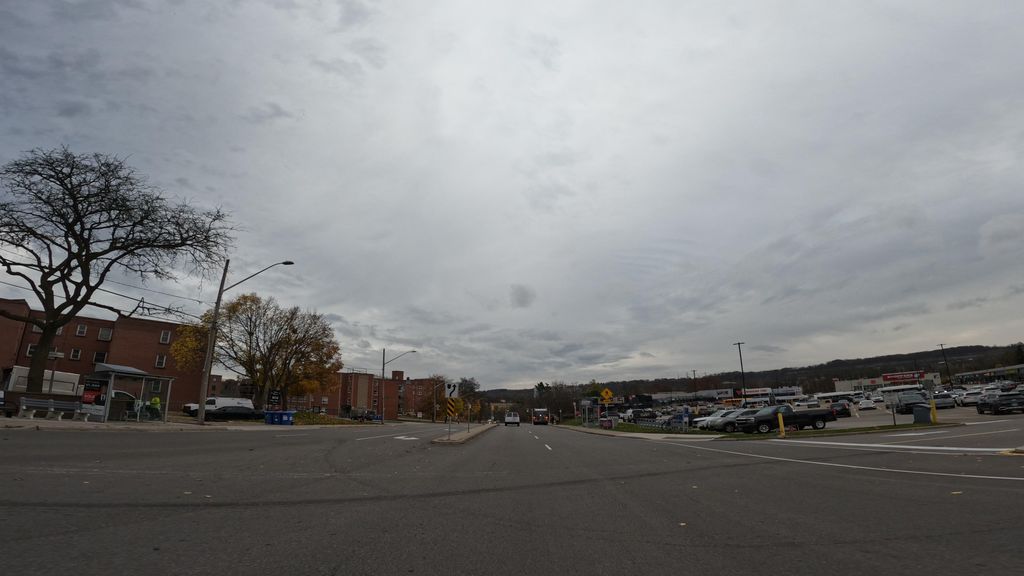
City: hamilton